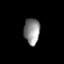
Tissue: prostate
Cell type: Epithelial cells
Senescence score: 0.3413
Nuclear area (px): 403
Mean DAPI intensity: 139.844